Question: I want functions which will:
- 'W''L''T''IP''R''3'

If F11 were populated also, then it has to be '4'.
- 'W''L'
NOTE : KDYZ = IF , SUMA = SUM ------- in my language
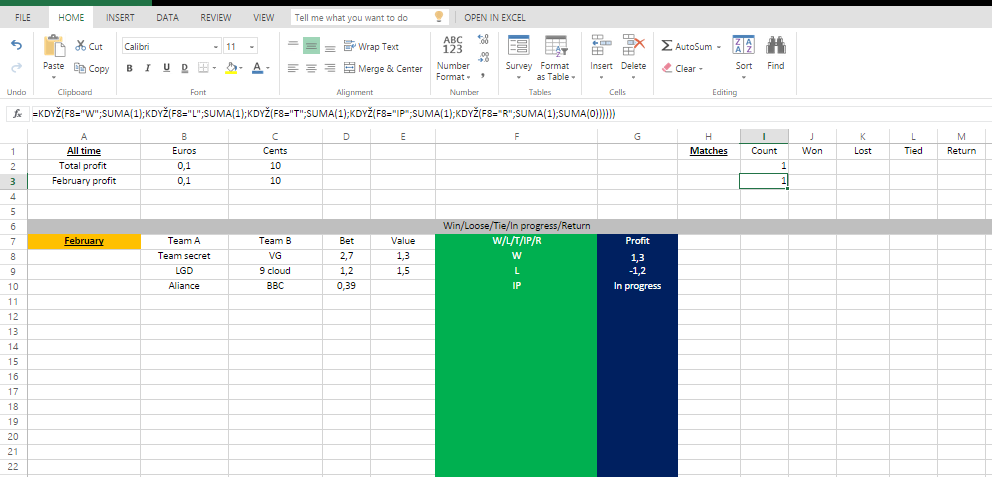
Answer: To count any entries use:
'''
=COUNTA(F8:F20)
'''
To count specific entries use:
'''
=COUNTIF(F8:F20,"W")
'''